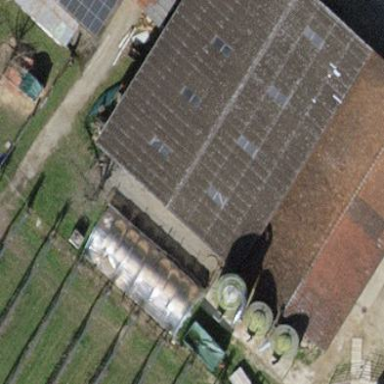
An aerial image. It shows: Farm auxiliary building.